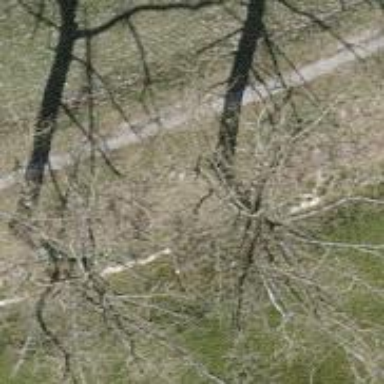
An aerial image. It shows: Unpaved path.